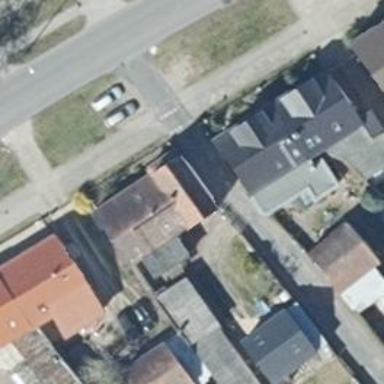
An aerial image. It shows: Simple and straightforward house.